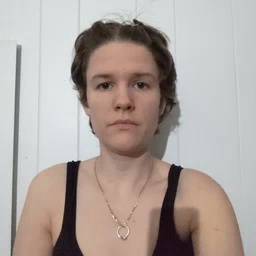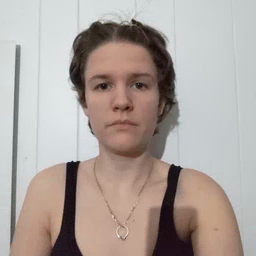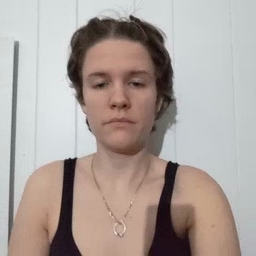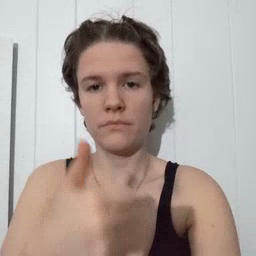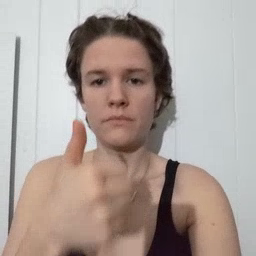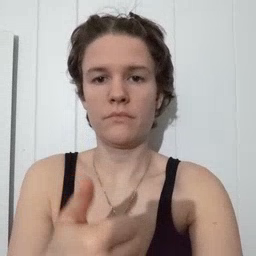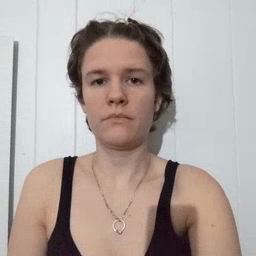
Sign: yourself